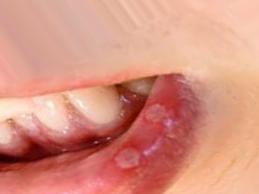
Condition: Mouth Ulcer